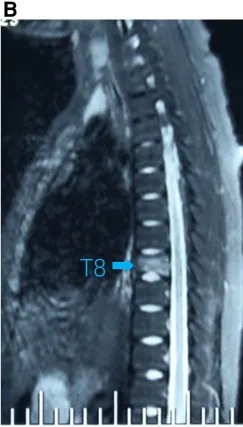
(B) T1-weighted MRI image showed that the T8 vertebra was flattened and local bone was destroyed (arrow).
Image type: radiology (mri)